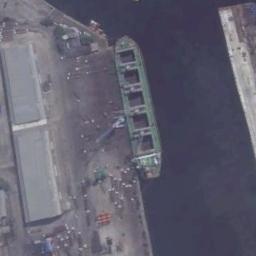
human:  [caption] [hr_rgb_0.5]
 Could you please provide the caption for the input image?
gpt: There is a ship in the black water on the shore .

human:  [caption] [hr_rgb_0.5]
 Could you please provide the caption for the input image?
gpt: The green cargo ship is docked at the cargo terminal and some buildings are on the bank .

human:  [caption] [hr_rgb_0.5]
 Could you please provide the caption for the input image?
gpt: Several buildings are beside the ship .

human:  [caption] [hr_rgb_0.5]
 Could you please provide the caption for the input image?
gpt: A green bulk carrier docked by the dock, With storage buildings on the dock .

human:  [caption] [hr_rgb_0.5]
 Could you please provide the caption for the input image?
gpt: The green ship is at the harbor with some buildings .